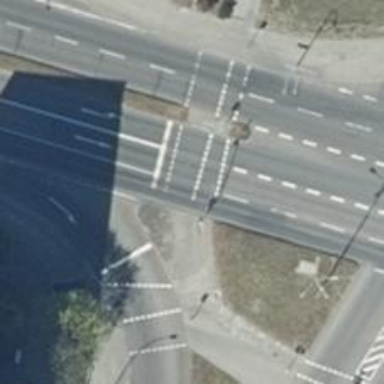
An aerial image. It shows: Traffic signals at road crossing.